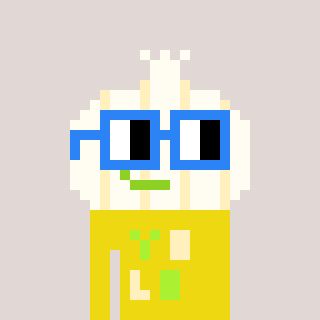
a pixel art character with square blue glasses, a garlic-shaped head and a yellow-colored body on a warm background